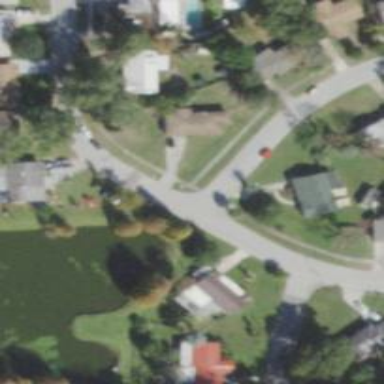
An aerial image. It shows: Residential road with asphalt surface. There is sidewalk on the left side.